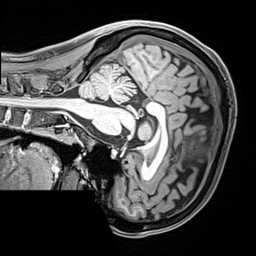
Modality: T1w
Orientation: sagittal
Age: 35
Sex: female
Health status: healthy
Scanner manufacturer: siemens
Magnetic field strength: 3 T
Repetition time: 2.4 s
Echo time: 0.00217 s